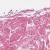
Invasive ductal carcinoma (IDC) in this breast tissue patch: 0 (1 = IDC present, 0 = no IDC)